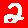
Digit: 2